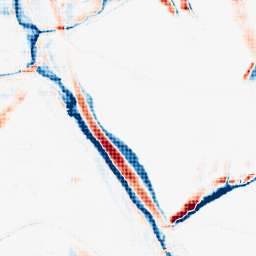
Category: morphological
Decomposition family: morphological_rect
Decomposition parameters: operation: average
width: 20
height: 5
Upsampling method: sinc_hamming
Upsampling parameters: scale: 4
kernel_size: 4
Upsampling scale: 4